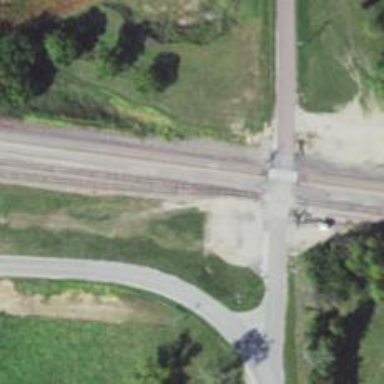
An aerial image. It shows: Railway spur service.